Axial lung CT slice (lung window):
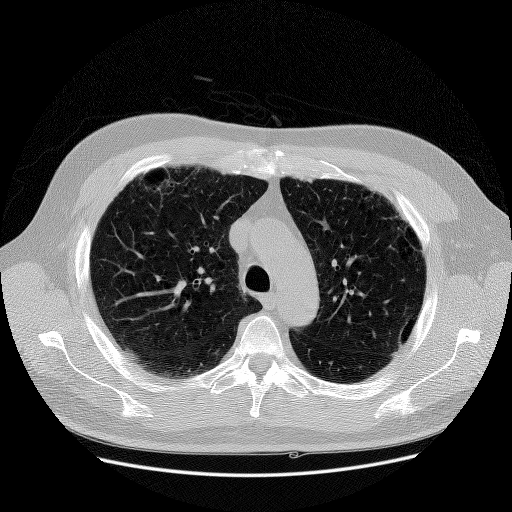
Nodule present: no